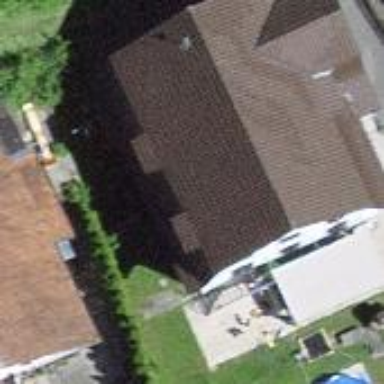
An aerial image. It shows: Residential building.